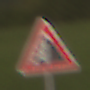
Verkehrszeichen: SteinschlagRechts
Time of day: MorningAfternoon
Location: Outdoor (Nature)
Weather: PartlyCloudy
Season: NotSpecified
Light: Natural